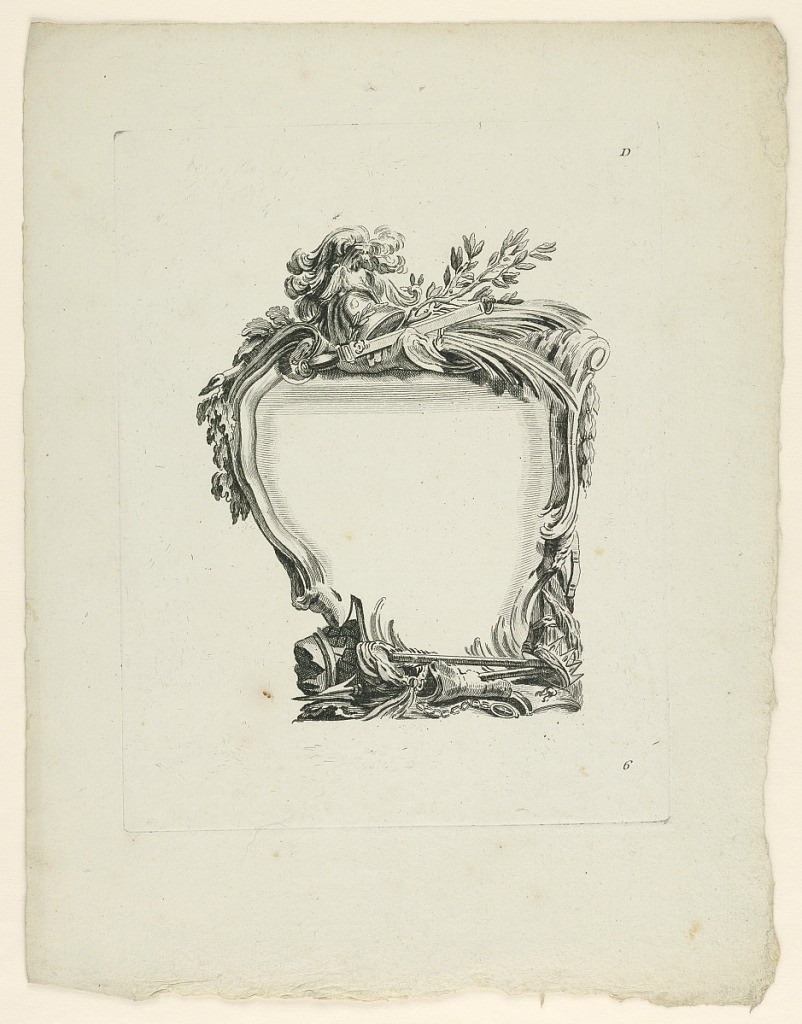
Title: Escutcheon, Plate 7 of Cahier de Cartouches, Set D
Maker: Pierre-Philippe Choffard, French, 1730–1809
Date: ca. 1760
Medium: Etching on light blue paper paper
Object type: Print
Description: Unsymmetrical escutcheon with attributes of a victor, on top, of a vanquished prince, bottom. Right corners, top: "D"; bottom: "6".